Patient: sex F, age 57
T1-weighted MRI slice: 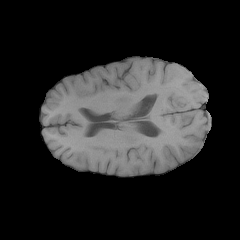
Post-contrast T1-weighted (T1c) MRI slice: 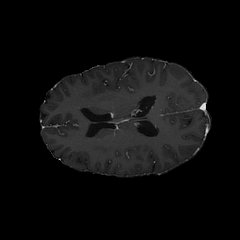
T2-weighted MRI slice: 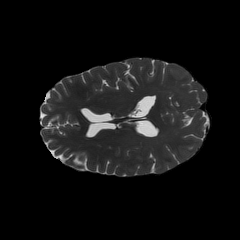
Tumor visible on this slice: no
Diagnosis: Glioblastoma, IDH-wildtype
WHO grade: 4